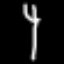
Label: fork